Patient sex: M
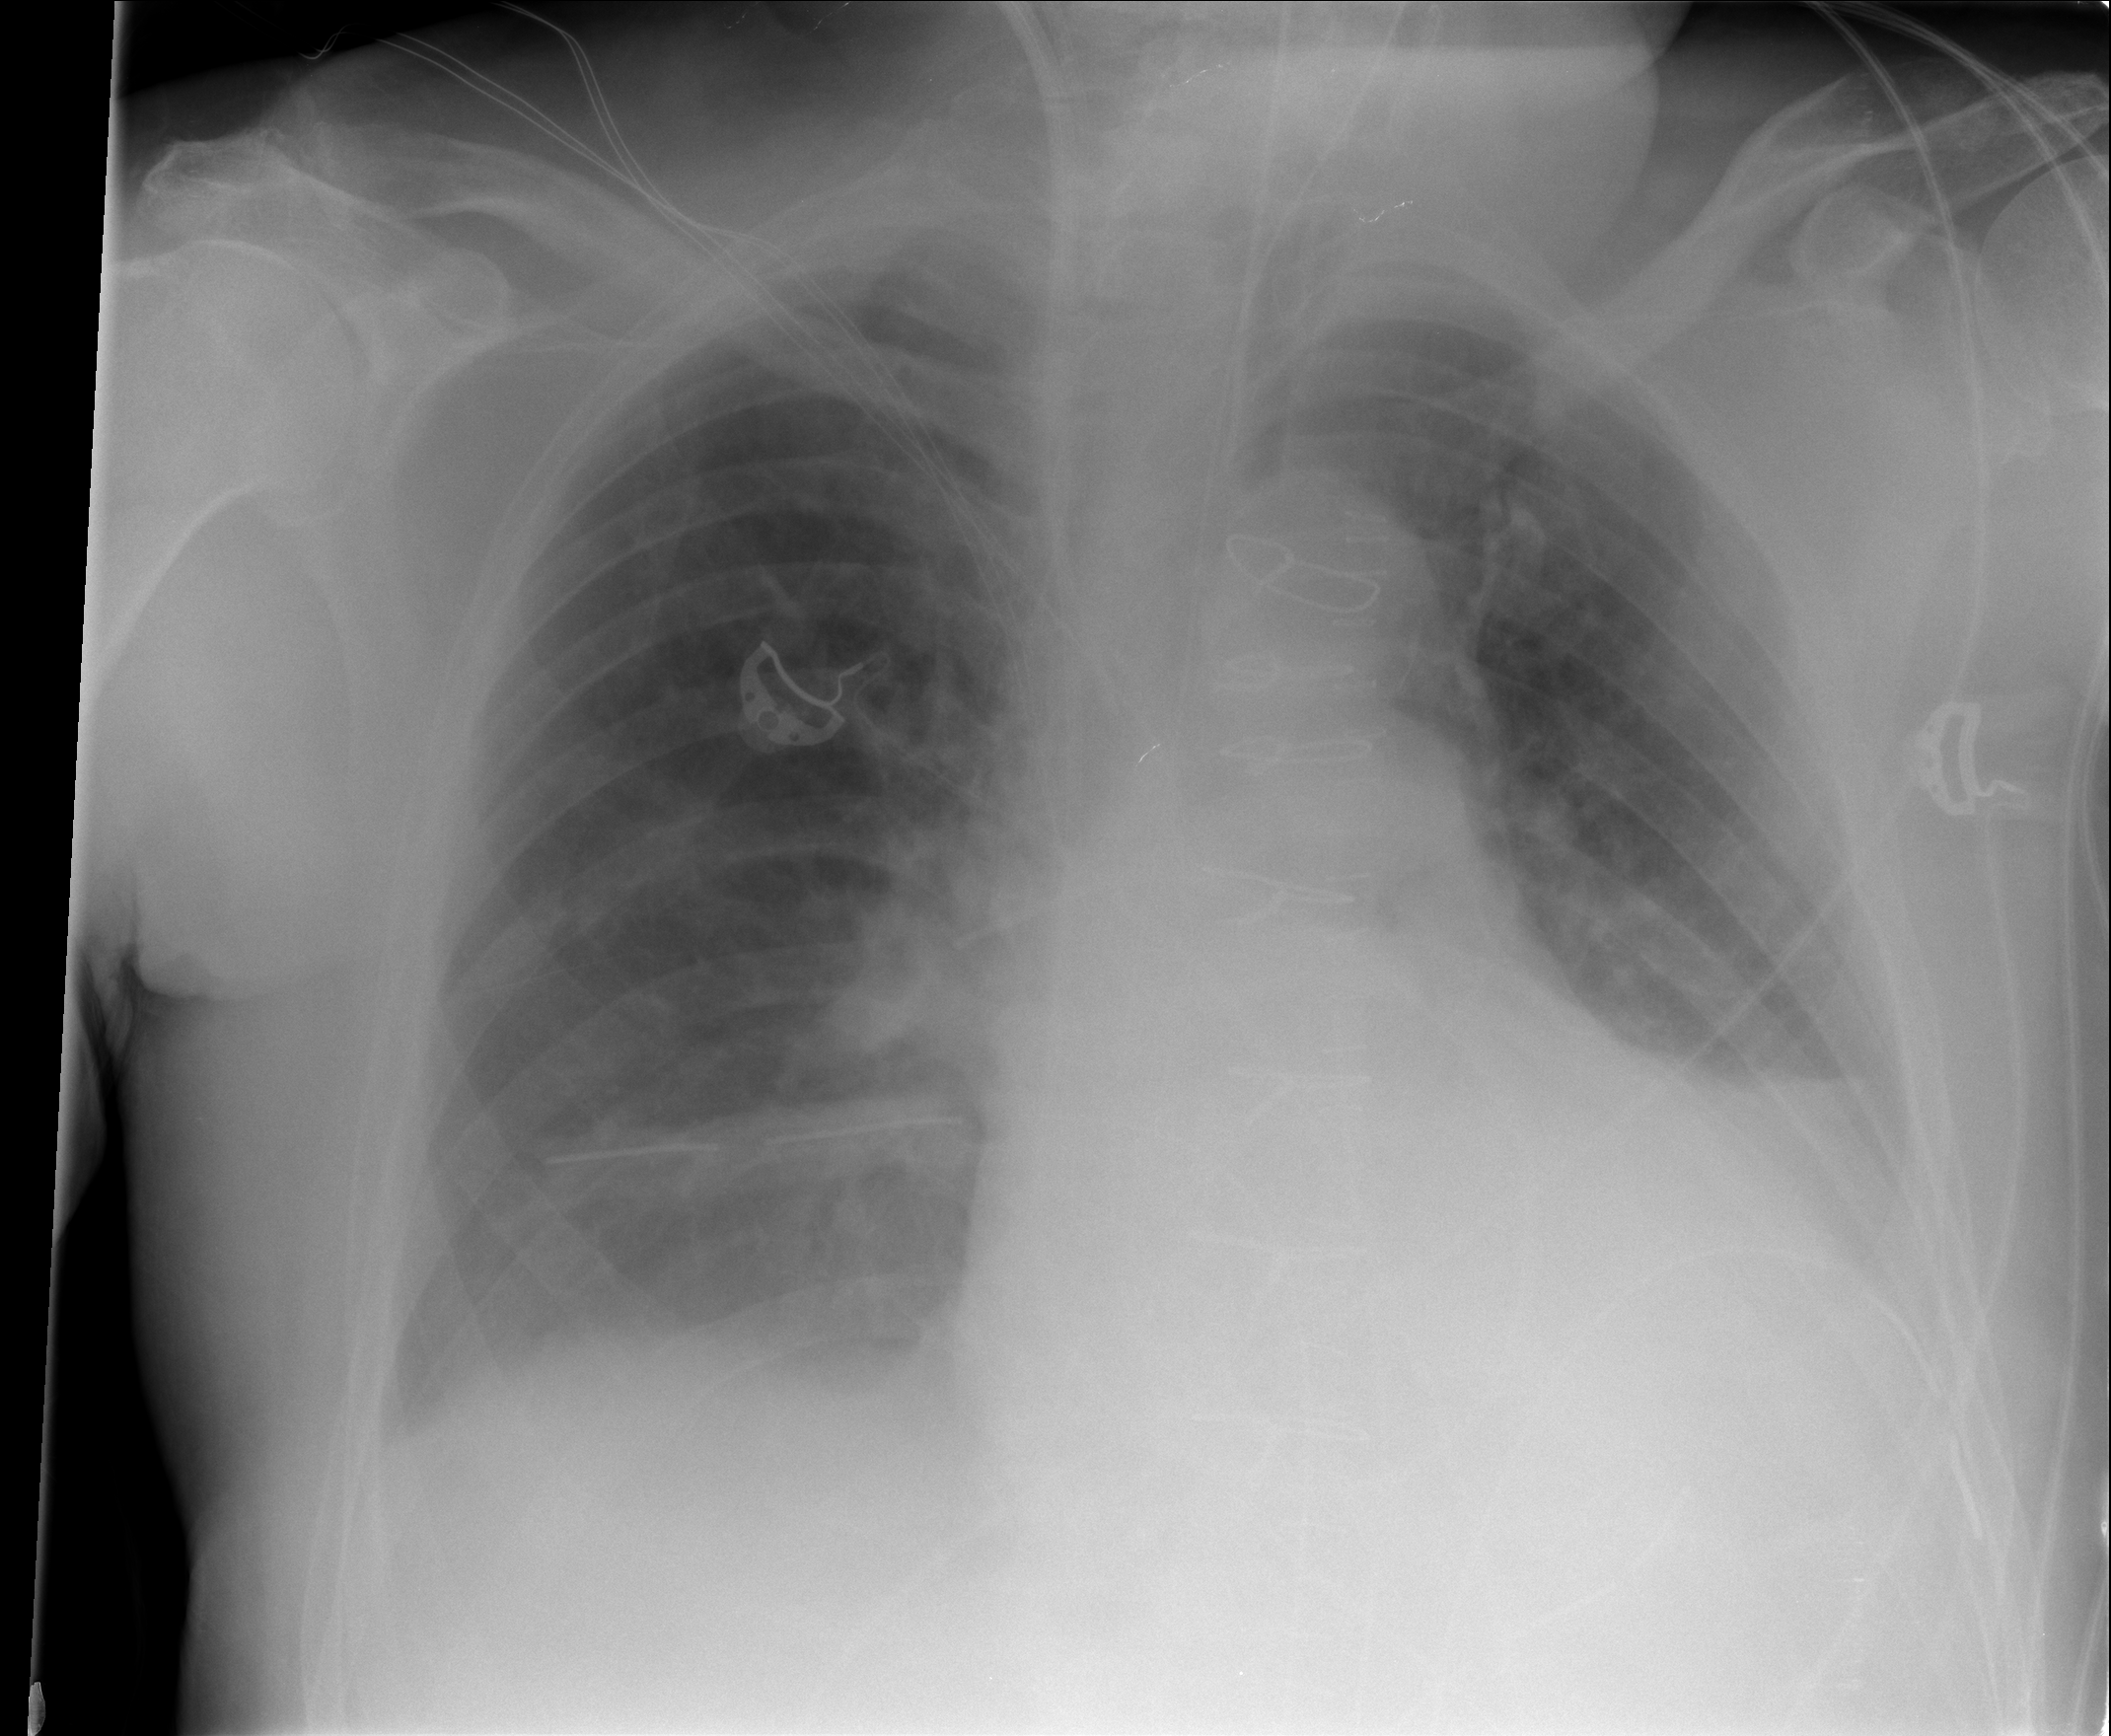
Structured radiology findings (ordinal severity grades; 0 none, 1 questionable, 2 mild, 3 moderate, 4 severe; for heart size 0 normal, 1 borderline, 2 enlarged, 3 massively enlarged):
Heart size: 2
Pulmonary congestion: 0
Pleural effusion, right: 1
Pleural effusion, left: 2
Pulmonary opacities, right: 0
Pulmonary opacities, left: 0
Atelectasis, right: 1
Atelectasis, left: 2